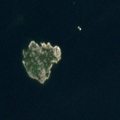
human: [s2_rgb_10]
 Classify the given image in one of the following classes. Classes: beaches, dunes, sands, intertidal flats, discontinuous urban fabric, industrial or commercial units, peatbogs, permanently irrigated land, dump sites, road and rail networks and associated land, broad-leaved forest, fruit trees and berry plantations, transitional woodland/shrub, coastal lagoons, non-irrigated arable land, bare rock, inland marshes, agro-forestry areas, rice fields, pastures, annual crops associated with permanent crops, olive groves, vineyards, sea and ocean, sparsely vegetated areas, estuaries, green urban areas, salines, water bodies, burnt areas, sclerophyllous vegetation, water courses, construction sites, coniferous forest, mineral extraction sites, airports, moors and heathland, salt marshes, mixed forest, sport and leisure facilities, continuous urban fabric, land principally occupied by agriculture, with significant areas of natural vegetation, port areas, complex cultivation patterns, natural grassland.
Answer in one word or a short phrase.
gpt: sea and ocean